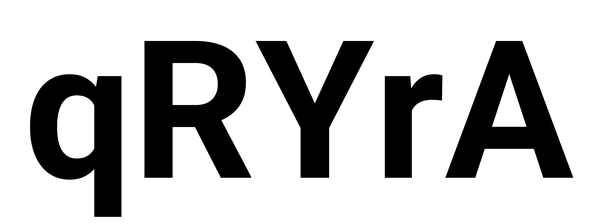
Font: Roboto_Bold